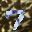
Label: 7